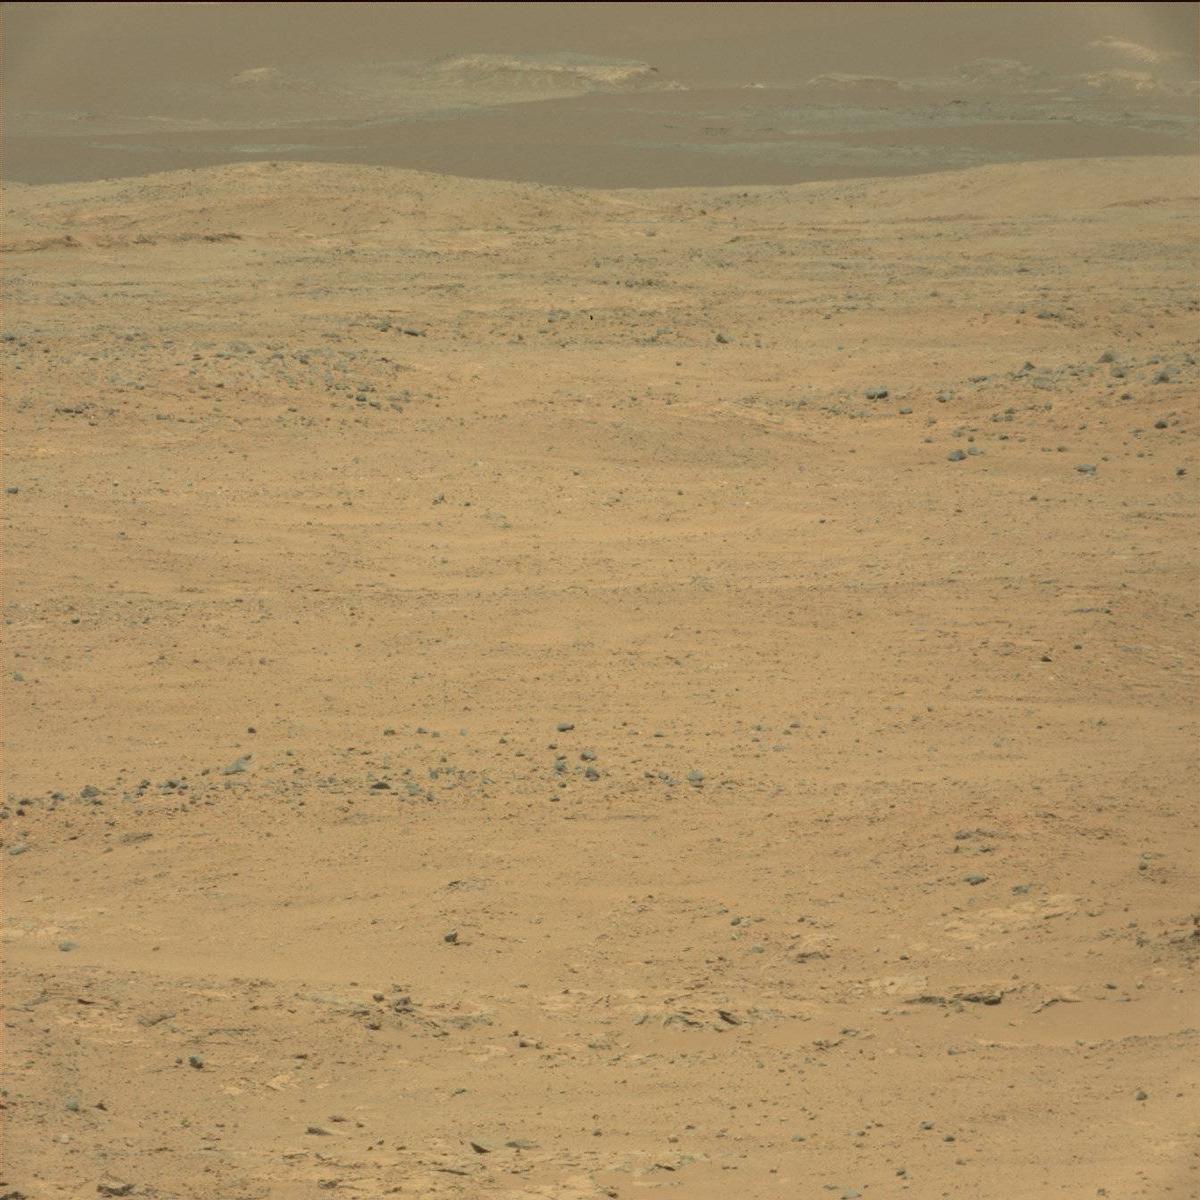
Terrain classes present: Bedrock, Ridge, Sand / Soil